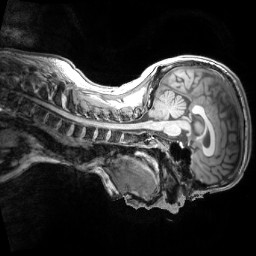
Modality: T1w
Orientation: sagittal
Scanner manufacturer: siemens
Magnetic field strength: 3 T
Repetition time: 2.3 s
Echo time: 0.0033 s